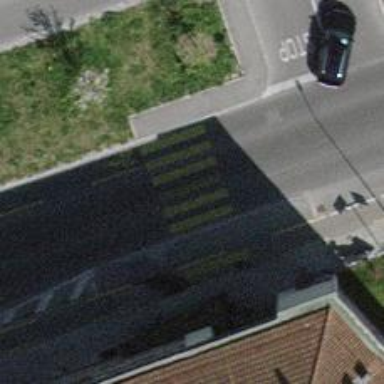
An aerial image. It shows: Uncontrolled zebra crossing on the road.